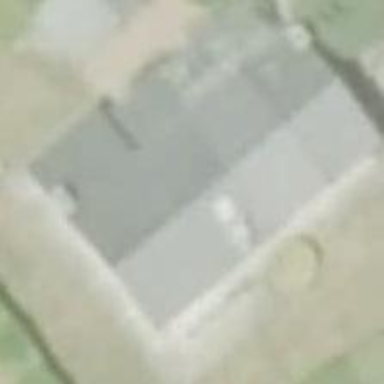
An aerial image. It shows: Simple and straightforward house.